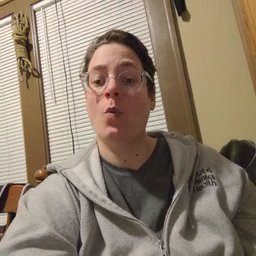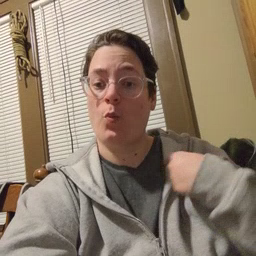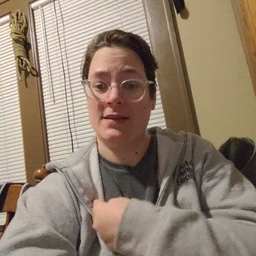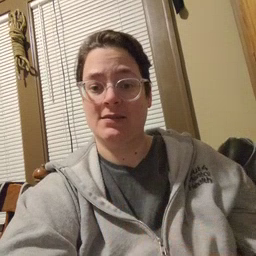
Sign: weus